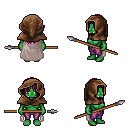
a pixel art fantasy rpg character, female body template, orc, green skin, gray cape, magenta pants, pink unkempt hairstyle, cloth hood, spear, four views (front, back, left, right), 2x2 character sprite sheet, small pixel art, hard edges, no anti-aliasing